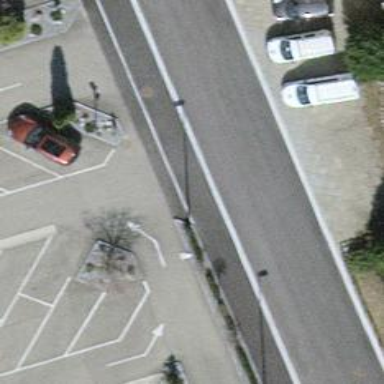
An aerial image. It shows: Parking aisle designated as service road.